Question:
I want to implement this layout with FragmentTabHost, but I don't know what components should I use. I know how to use FragmentTabHost, but in this case there is a round button in the TabWidget.
I know this design doesn't follow the android design principle, but I just want to implement this layout.
Is there any reference about custom View or about how to implement this layout ?
Thanks~
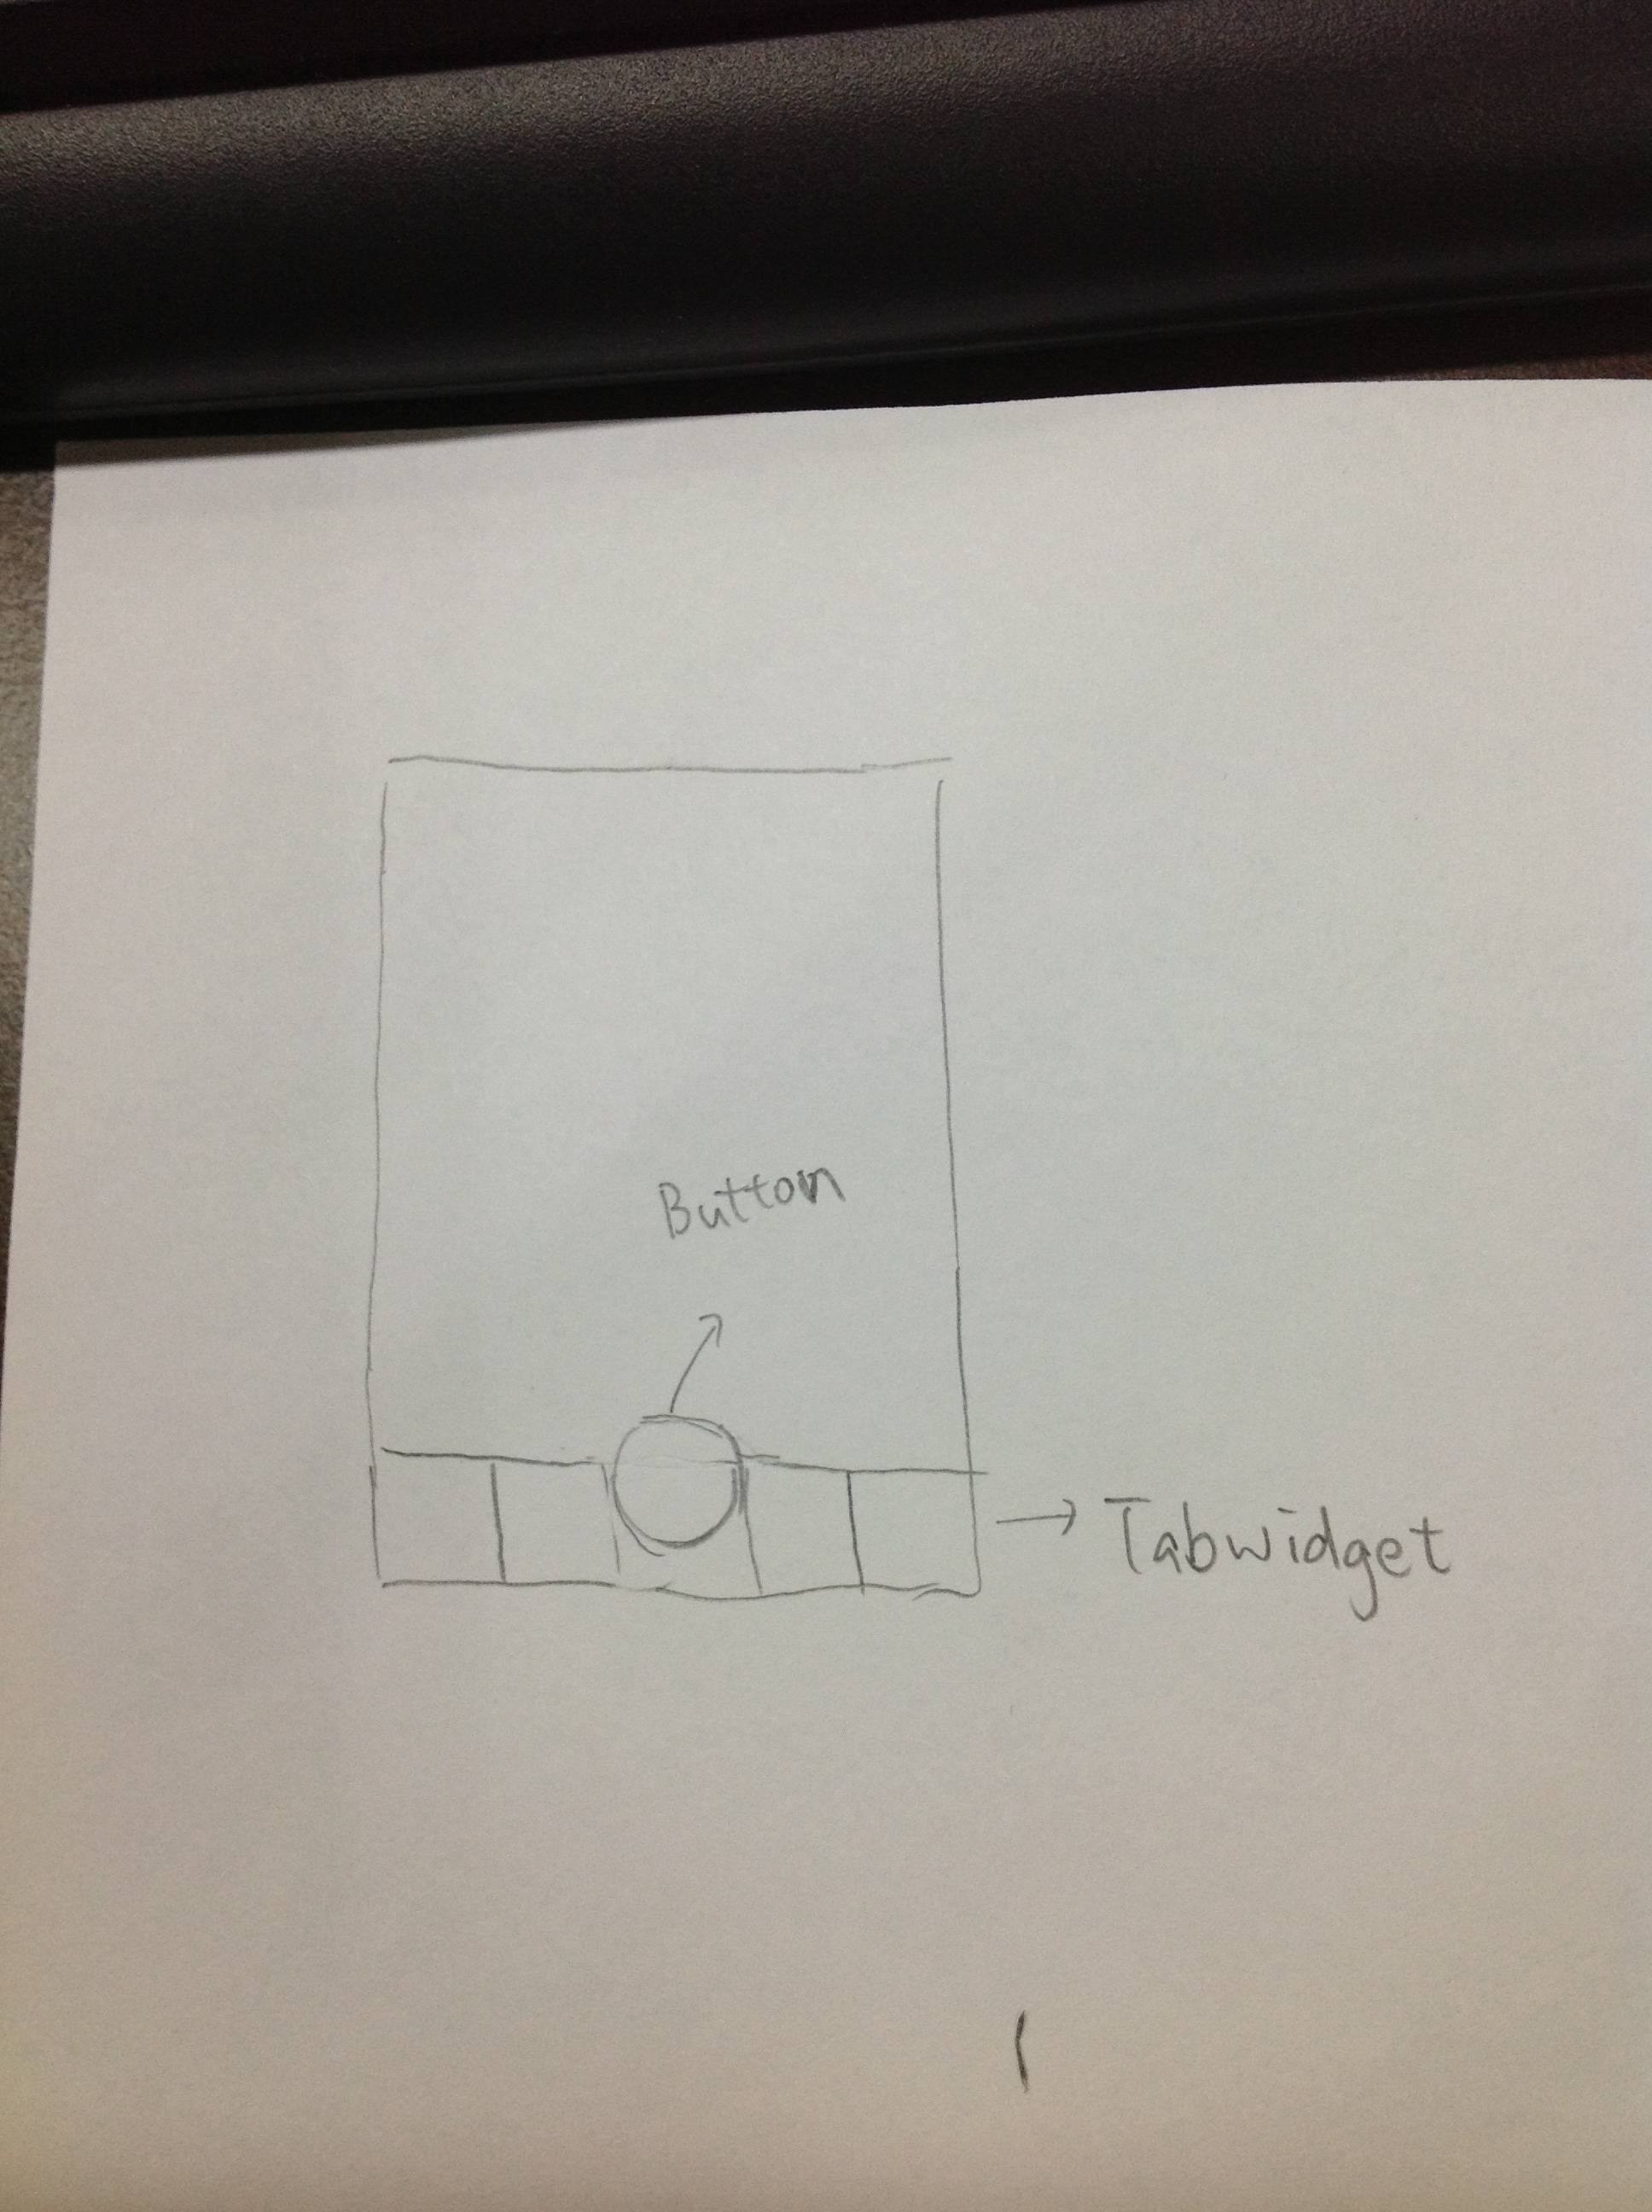
Answer: Please refer to:
<URL>
You can find a source code there with the desired example.